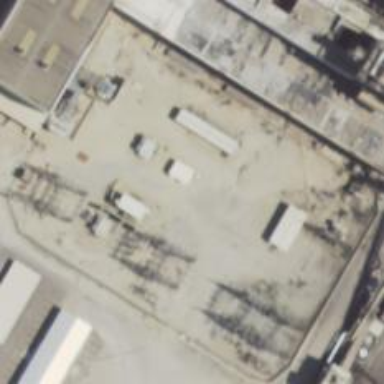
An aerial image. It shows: Substation for power generation surrounded by wall.